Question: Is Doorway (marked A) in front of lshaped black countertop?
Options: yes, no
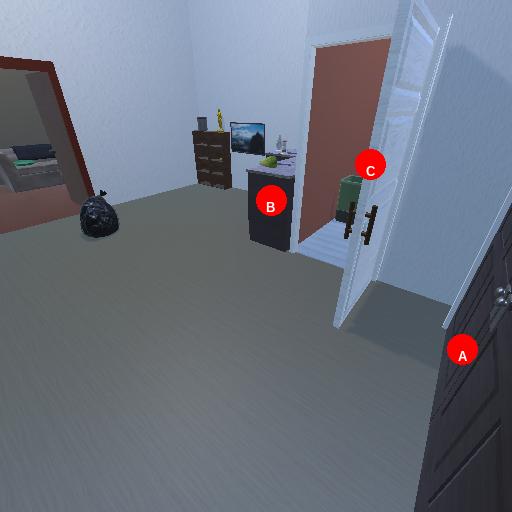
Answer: yes